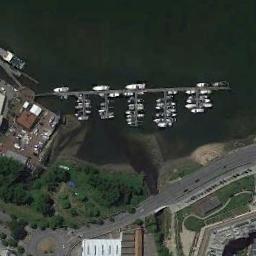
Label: harbor